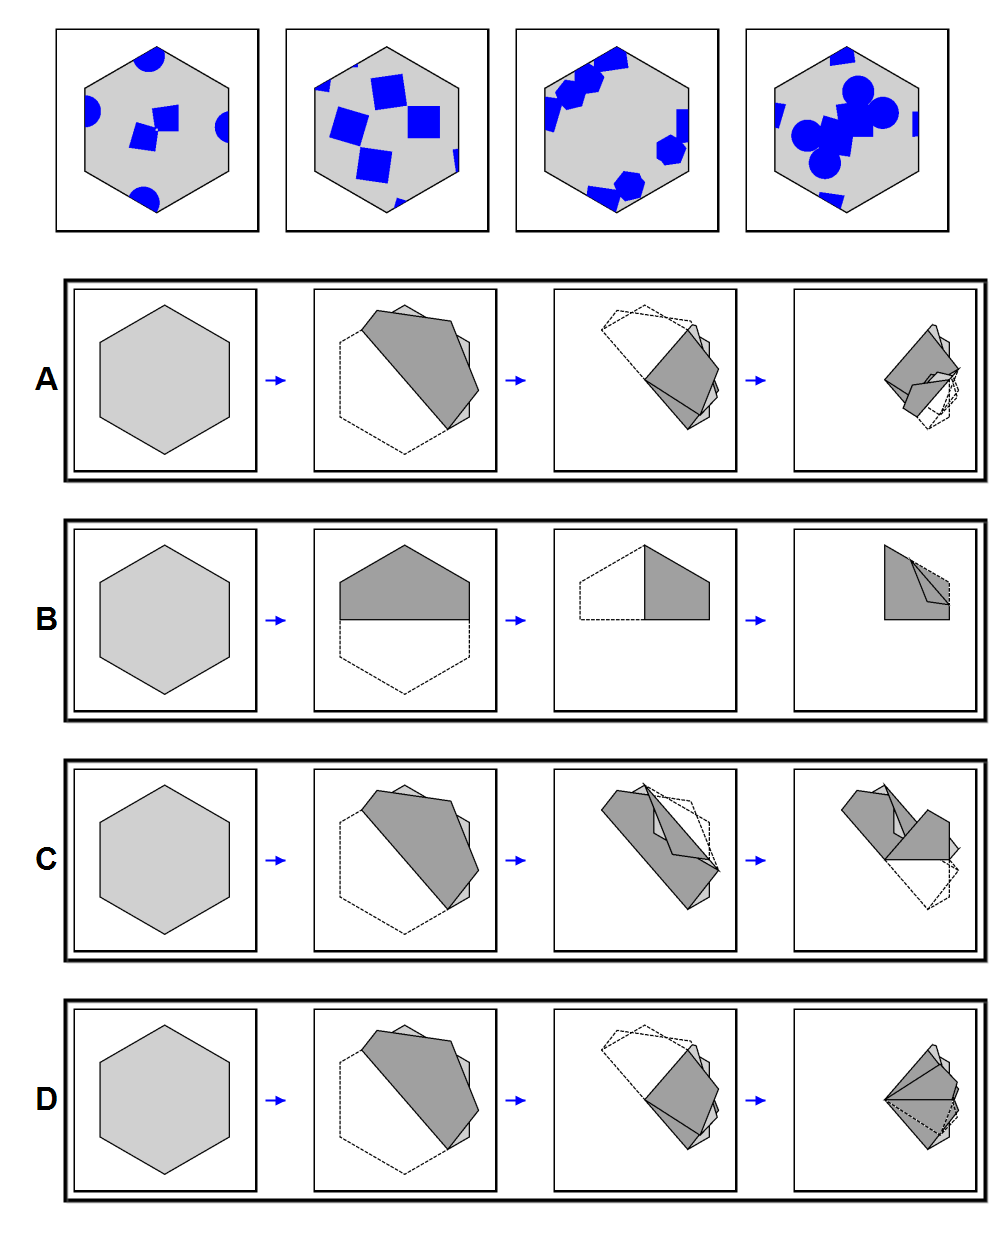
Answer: A